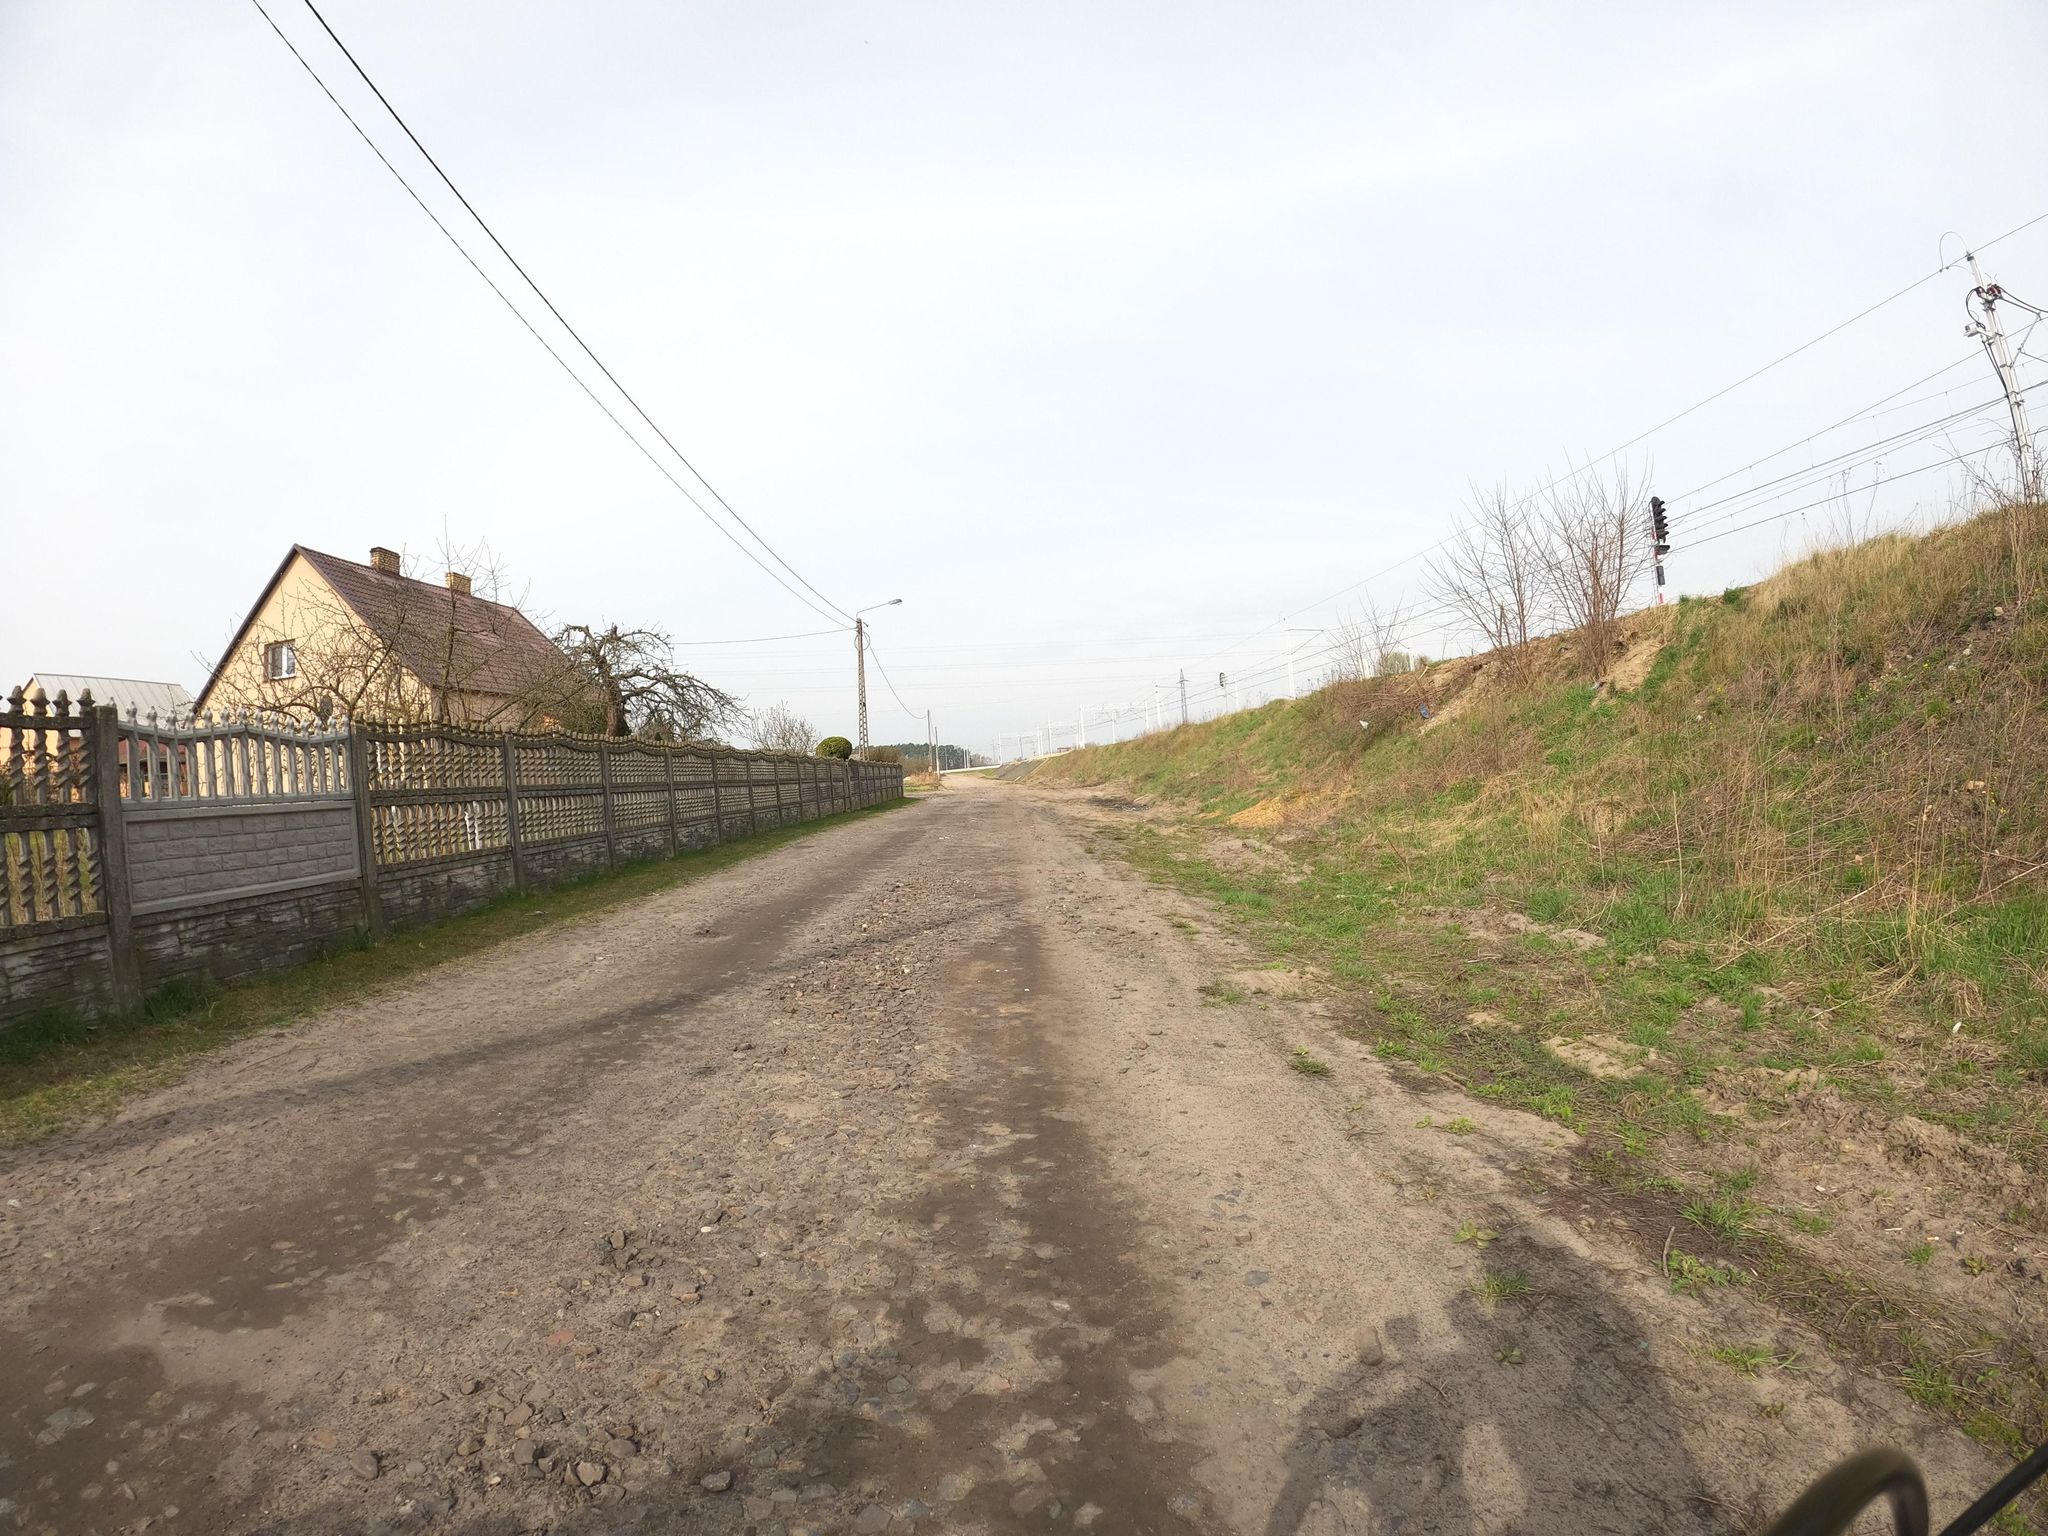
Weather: clear
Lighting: day
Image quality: good
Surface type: cycling surface
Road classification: track, residential
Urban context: low density rural
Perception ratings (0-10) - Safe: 3.6, Lively: 2.28, Beautiful: 5.78, Boring: 7.58, Depressing: 4.7, Wealthy: 1.48